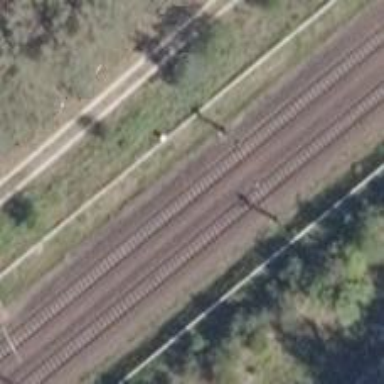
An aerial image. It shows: Signal light at railway crossing.